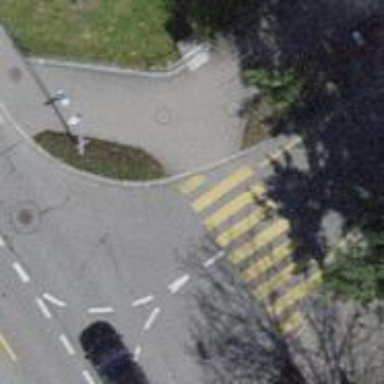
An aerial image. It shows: Uncontrolled zebra crossing with yellow markings.